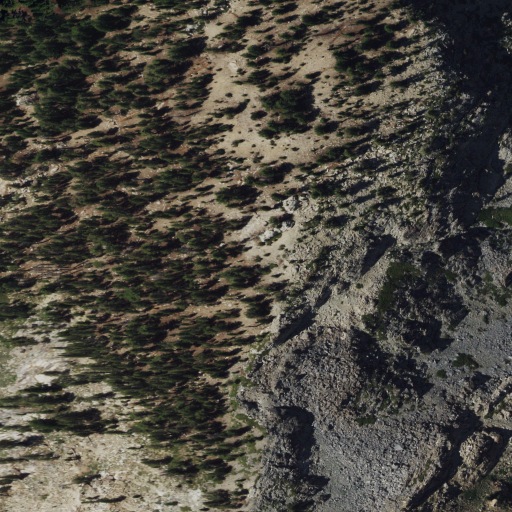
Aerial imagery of mountain in California named Colby Mountain containing shrub, evergreen forest, and barren land